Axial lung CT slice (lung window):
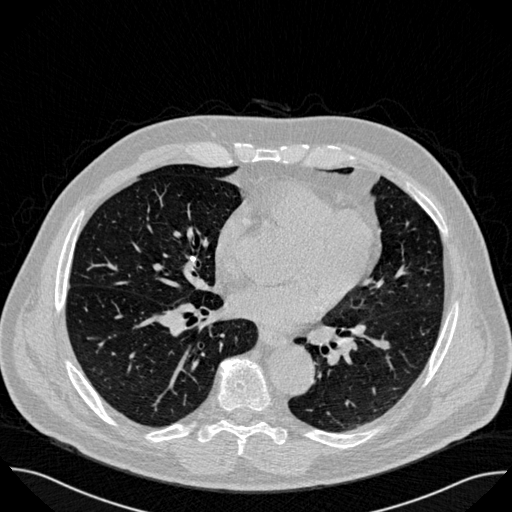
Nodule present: no